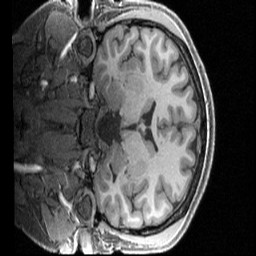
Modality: T1w
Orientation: coronal
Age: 21
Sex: female
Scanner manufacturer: siemens
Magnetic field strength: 3 T
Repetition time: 2.4 s
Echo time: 0.00231 s